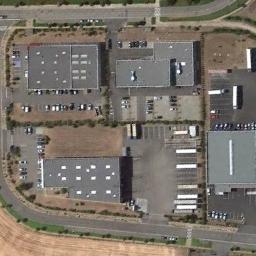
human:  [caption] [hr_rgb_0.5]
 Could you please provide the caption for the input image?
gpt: The industrial area has some buildings and parking lots .

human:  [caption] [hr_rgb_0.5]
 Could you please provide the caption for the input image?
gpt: In an industrial area there are factories and roads, Cars parked in the open air, And green belts .

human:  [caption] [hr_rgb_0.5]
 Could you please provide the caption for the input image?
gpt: Many houses of different shapes and sizes are in the industrial area .

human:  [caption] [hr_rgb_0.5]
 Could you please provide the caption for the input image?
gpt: The industrial area is crowded .

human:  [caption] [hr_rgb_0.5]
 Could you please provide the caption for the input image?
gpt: There are some black buildings and parking lots on the industrial area .